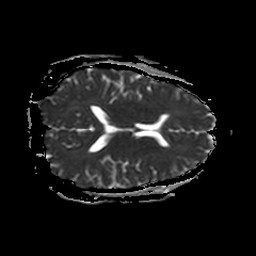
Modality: ADC
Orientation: axial
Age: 44
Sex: female
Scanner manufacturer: philips
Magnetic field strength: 3 T
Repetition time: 3.082 s
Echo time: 0.076 s